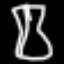
Label: hourglass